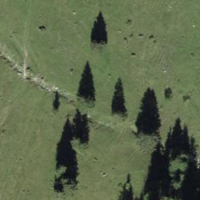
EUNIS habitat code: 23
Species observed at this site:
Chamaenerion angustifolium